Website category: game
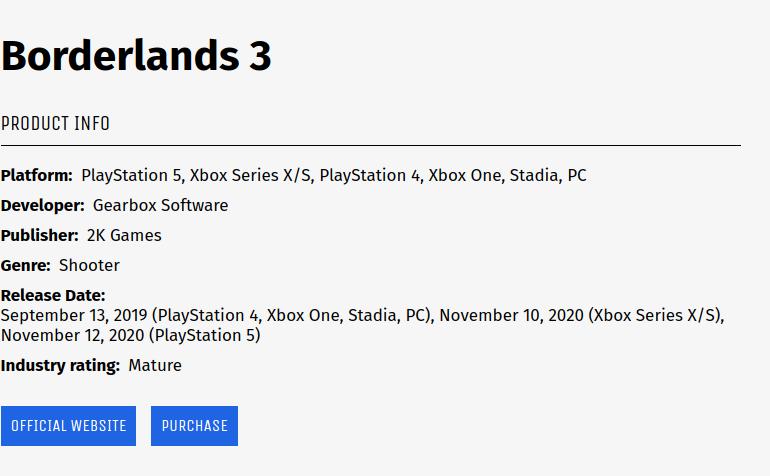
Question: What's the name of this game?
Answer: Borderlands 3

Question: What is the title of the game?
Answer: Borderlands 3

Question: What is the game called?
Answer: Borderlands 3

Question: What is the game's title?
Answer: Borderlands 3

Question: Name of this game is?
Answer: Borderlands 3

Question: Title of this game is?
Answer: Borderlands 3

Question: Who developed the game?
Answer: Gearbox Software

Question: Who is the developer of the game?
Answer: Gearbox Software

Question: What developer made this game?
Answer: Gearbox Software

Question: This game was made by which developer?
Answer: Gearbox Software

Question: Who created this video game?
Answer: Gearbox Software

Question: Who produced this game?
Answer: Gearbox Software

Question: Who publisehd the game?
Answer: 2K Games

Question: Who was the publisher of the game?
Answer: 2K Games

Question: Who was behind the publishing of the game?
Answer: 2K Games

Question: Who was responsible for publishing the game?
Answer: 2K Games

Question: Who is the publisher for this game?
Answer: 2K Games

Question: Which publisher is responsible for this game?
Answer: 2K Games

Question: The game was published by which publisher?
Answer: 2K Games

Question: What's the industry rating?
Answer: Mature

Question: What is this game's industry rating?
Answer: Mature

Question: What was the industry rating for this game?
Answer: Mature

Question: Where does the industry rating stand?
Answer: Mature

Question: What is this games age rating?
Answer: Mature

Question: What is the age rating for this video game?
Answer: Mature

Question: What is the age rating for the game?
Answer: Mature

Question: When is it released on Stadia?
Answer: September 13, 2019

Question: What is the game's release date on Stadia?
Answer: September 13, 2019

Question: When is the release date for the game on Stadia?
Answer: September 13, 2019

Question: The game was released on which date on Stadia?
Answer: September 13, 2019

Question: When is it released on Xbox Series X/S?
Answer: November 10, 2020

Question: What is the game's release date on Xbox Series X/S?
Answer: November 10, 2020

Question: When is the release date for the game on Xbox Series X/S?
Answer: November 10, 2020

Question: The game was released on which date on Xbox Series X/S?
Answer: November 10, 2020

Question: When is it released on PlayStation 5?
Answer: November 12, 2020

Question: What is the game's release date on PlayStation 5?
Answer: November 12, 2020

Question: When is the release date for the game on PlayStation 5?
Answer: November 12, 2020

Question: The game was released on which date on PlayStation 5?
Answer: November 12, 2020

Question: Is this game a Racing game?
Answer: no

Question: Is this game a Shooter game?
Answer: yes

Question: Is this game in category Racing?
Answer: no

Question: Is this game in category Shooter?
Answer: yes

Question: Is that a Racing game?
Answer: no

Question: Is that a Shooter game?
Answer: yes

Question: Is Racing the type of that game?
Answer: no

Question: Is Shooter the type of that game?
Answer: yes

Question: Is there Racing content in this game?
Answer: no

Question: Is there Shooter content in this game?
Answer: yes

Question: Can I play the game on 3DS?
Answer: no

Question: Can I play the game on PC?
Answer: yes

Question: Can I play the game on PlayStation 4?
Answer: yes

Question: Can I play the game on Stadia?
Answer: yes

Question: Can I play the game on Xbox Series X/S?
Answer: yes

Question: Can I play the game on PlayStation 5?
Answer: yes

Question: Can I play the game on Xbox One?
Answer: yes

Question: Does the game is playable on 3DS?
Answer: no

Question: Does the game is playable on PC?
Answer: yes

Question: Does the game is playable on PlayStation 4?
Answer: yes

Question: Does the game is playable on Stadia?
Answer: yes

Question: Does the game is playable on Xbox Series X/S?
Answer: yes

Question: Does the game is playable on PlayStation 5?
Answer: yes

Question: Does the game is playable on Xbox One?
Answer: yes

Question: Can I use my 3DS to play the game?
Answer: no

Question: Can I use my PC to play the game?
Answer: yes